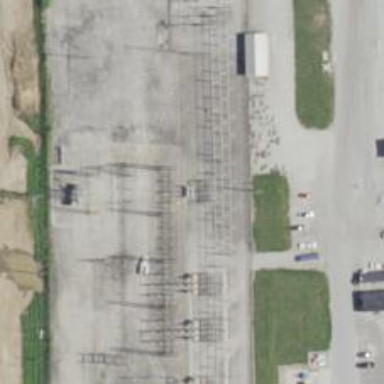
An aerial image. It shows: Switch used for power control.